Field crop: tomato
Growth stage: 1
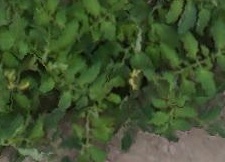
Species: tomato